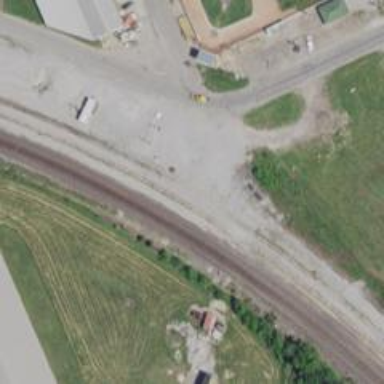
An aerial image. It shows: Railway yard used for servicing trains.